Question: I'm trying to obfuscate word which is stored in string and my code sometimes works and sometimes doesn't. Here is my code:
'''
// main function
int main(int argc, string argv[])
{
string k, plaintext;
int size, i = 0, key = 0;
k = argv[1];
size = strlen(k);
if (argc < 2 || !isNummeric(k, size) || k < 0)
return 1;
else
plaintext = GetString();
size = strlen(plaintext);
char ciphertext[size];
key = atoi(k);
while(i < size)
{
if (isalpha(plaintext[i]))
{
encipher(key, i, &ciphertext[i], plaintext);
}
else
{
ciphertext[i] = plaintext[i];
}
i++;
}
printf("%s
",ciphertext);
}
'''
A key is received from the user to shift each letter and I need to check whether the key is numeric value or not so I made 'isNummeric' function to do that
'''
bool isNummeric(string k, int size)
{
int c=0;
for(int i=0; i<size; i++)
{
if(!isdigit(k[i]))
c++;
}
if(c==0)
return true;
return false;
}
'''
Now to encipher I made function to shift each letter:
'''
void encipher(int k, int i, char *pt, string plaintext)
{
int p, c;
if(islower(plaintext[i]))
{
p=plaintext[i]-'a';
c=(p+k)%26;
*pt=c+97;
}
else
{
p=plaintext[i]-'A';
c=(p+k)%26;
*pt=c+65;
}
}
'''

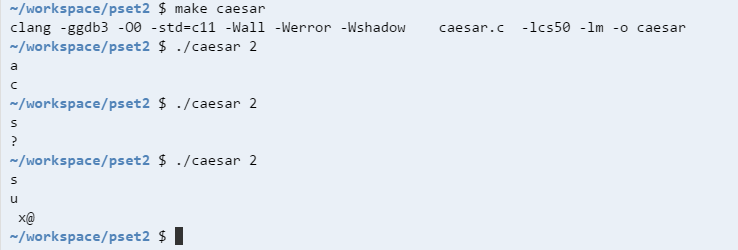
Answer: Assembling multiple comments from the question into fixed code yields the following code which seems to work:
'''
#include <cs50.h>
#include <ctype.h>
#include <stdio.h>
#include <string.h>
static bool isNumeric(string k, int size)
{
for (int i = 0; i < size; i++)
{
if (!isdigit((unsigned char)k[i]))
return false;
}
return true;
}
/* There are too many arguments to this function - but it works */
static void encipher(int k, int i, char *pt, string plaintext)
{
int p, c;
if (islower((unsigned char)plaintext[i]))
{
p = plaintext[i] - 'a';
c = (p + k) % 26;
*pt = c + 'a';
}
else
{
p = plaintext[i] - 'A';
c = (p + k) % 26;
*pt = c + 'A';
}
}
int main(int argc, string argv[])
{
string k = argv[1];
if (argc < 2 || !isNumeric(k, strlen(k)))
return 1;
string plaintext = GetString();
int size = strlen(plaintext);
char ciphertext[size + 1];
int key = atoi(k);
for (int i = 0; i < size; i++)
{
if (isalpha(plaintext[i]))
{
encipher(key, i, &ciphertext[i], plaintext);
}
else
{
ciphertext[i] = plaintext[i];
}
}
ciphertext[size] = '';
printf("%s
", ciphertext);
}
'''
The program was called 'csr13', and gives the following outputs:
'''
$ csr13 4
The Quick Brown Fox Jumped Over The Lazy Dog
Xli Uymgo Fvsar Jsb Nyqtih Sziv Xli Pedc Hsk
$ csr13 22
Xli Uymgo Fvsar Jsb Nyqtih Sziv Xli Pedc Hsk
The Quick Brown Fox Jumped Over The Lazy Dog
$
'''
A better design for the 'encipher' function would pass the single character plus the 'key' offset and would return the encrypted character:
'''
#include <assert.h>
#include <cs50.h>
#include <ctype.h>
#include <stdio.h>
#include <string.h>
static bool isNumeric(string k, int size)
{
for (int i = 0; i < size; i++)
{
if (!isdigit((unsigned char)k[i]))
return false;
}
return true;
}
static int encipher(int k, int c)
{
assert(isalpha(c));
if (islower(c))
return (c - 'a' + k) % 26 + 'a';
else
return (c - 'A' + k) % 26 + 'A';
}
int main(int argc, string argv[])
{
string k = argv[1];
if (argc < 2 || !isNumeric(k, strlen(k)))
return 1;
string plaintext = GetString();
int size = strlen(plaintext);
char ciphertext[size + 1];
int key = atoi(k);
for (int i = 0; i < size; i++)
{
if (isalpha(plaintext[i]))
ciphertext[i] = encipher(key, plaintext[i]);
else
ciphertext[i] = plaintext[i];
}
ciphertext[size] = '';
printf("%s
", ciphertext);
}
'''